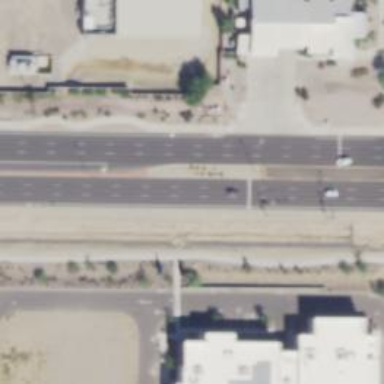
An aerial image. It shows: Solid stop line on the road.